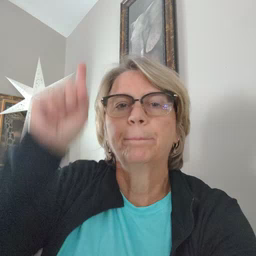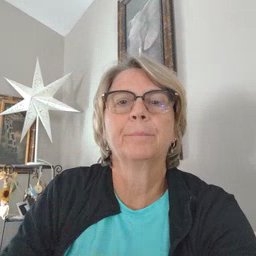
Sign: up